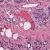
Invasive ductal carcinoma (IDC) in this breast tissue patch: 1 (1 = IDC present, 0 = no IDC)